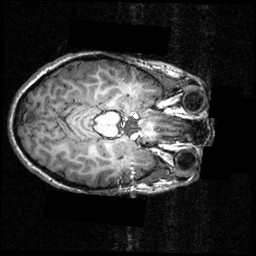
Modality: T1w
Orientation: axial
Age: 27
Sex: female
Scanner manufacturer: siemens
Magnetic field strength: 3.951 T
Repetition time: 1.5 s
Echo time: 0.00335 s